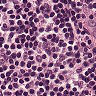
Metastatic tissue present: no